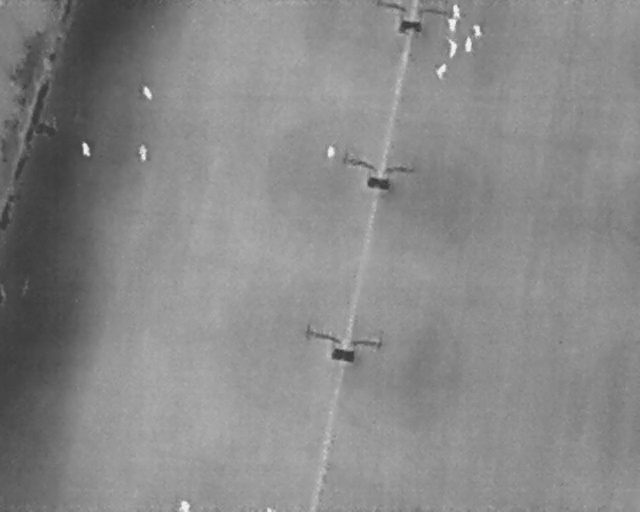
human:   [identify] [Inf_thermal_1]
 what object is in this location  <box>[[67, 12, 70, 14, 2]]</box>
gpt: <ref>1 medium person at the top</ref>

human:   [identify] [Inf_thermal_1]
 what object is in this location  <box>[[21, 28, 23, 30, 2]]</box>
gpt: <ref>1 medium person at the top left</ref>